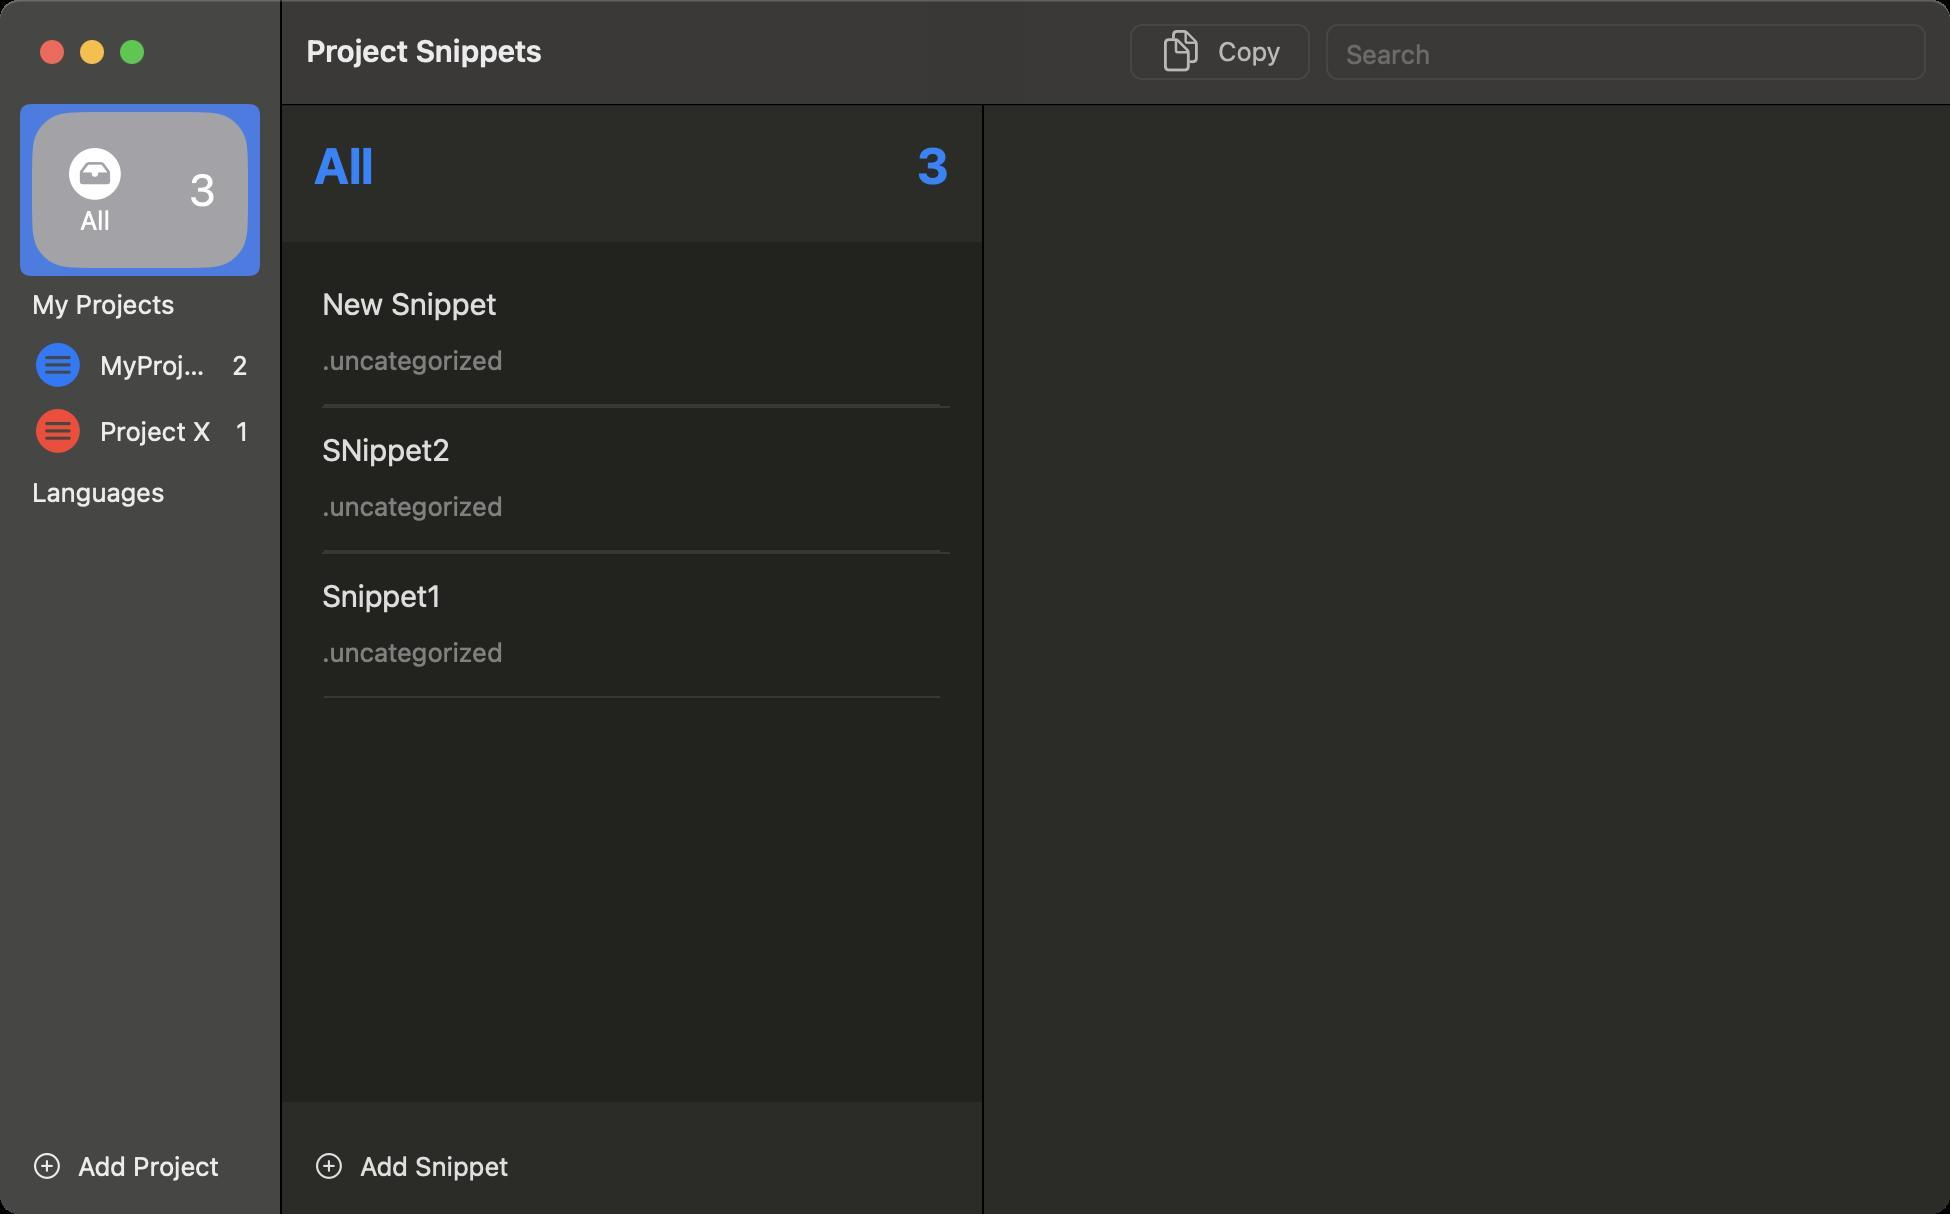
Accessibility tree:
{"name": "Project_Snippets", "role": "AXWindow", "description": null, "role_description": "standard window", "value": null, "position": "339.00;153.00", "size": "975;607", "children": [{"name": null, "role": "AXGroup", "description": null, "role_description": "group", "value": null, "position": "0.00;0.00", "size": "975;607", "children": [{"name": null, "role": "AXSplitGroup", "description": null, "role_description": "split group", "value": null, "position": "0.00;0.00", "size": "975;607", "children": [{"name": null, "role": "AXGroup", "description": null, "role_description": "group", "value": null, "position": "0.00;0.00", "size": "140;607", "children": [{"name": null, "role": "AXScrollArea", "description": null, "role_description": "scroll area", "value": null, "position": "0.00;52.00", "size": "140;499", "children": [{"name": null, "role": "AXOutline", "description": "Sidebar", "role_description": "outline", "value": null, "position": "0.00;52.00", "size": "140;499", "children": [{"name": null, "role": "AXRow", "description": null, "role_description": "outline row", "value": null, "position": "0.00;52.00", "size": "140;86", "children": [{"name": null, "role": "AXCell", "description": null, "role_description": "cell", "value": null, "position": "10.00;52.00", "size": "120;86", "children": [{"name": null, "role": "AXButton", "description": "All, 3", "role_description": "button", "value": null, "position": "16.00;56.00", "size": "108;78", "children": []}]}]}, {"name": null, "role": "AXRow", "description": null, "role_description": "outline row", "value": null, "position": "0.00;138.00", "size": "140;28", "children": [{"name": null, "role": "AXCell", "description": null, "role_description": "cell", "value": null, "position": "10.00;138.00", "size": "120;28", "children": [{"name": null, "role": "AXStaticText", "description": null, "role_description": "text", "value": "My Projects", "position": "16.00;144.00", "size": "72;16", "children": []}]}]}, {"name": null, "role": "AXRow", "description": null, "role_description": "outline row", "value": null, "position": "0.00;166.00", "size": "140;33", "children": [{"name": null, "role": "AXCell", "description": null, "role_description": "cell", "value": null, "position": "10.00;166.00", "size": "120;33", "children": [{"name": null, "role": "AXButton", "description": "MyProject1, 2", "role_description": "button", "value": null, "position": "16.00;170.00", "size": "108;25", "children": []}]}]}, {"name": null, "role": "AXRow", "description": null, "role_description": "outline row", "value": null, "position": "0.00;199.00", "size": "140;33", "children": [{"name": null, "role": "AXCell", "description": null, "role_description": "cell", "value": null, "position": "10.00;199.00", "size": "120;33", "children": [{"name": null, "role": "AXButton", "description": "Project X, 1", "role_description": "button", "value": null, "position": "16.00;203.00", "size": "108;25", "children": []}]}]}, {"name": null, "role": "AXRow", "description": null, "role_description": "outline row", "value": null, "position": "0.00;232.00", "size": "140;28", "children": [{"name": null, "role": "AXCell", "description": null, "role_description": "cell", "value": null, "position": "10.00;232.00", "size": "120;28", "children": [{"name": null, "role": "AXStaticText", "description": null, "role_description": "text", "value": "Languages", "position": "16.00;238.00", "size": "66;16", "children": []}]}]}, {"name": null, "role": "AXColumn", "description": null, "role_description": "column", "value": null, "position": "10.00;52.00", "size": "120;499", "children": []}]}]}, {"name": null, "role": "AXButton", "description": "Add Project", "role_description": "button", "value": null, "position": "17.00;575.00", "size": "93;16", "children": []}]}, {"name": null, "role": "AXSplitter", "description": null, "role_description": "splitter", "value": 140.0, "position": "140.00;52.00", "size": "1;555", "children": []}, {"name": null, "role": "AXGroup", "description": null, "role_description": "group", "value": null, "position": "141.00;0.00", "size": "350;607", "children": [{"name": null, "role": "AXStaticText", "description": null, "role_description": "text", "value": "All", "position": "157.00;68.00", "size": "30;29", "children": []}, {"name": null, "role": "AXStaticText", "description": null, "role_description": "text", "value": "3", "position": "458.50;68.00", "size": "16;29", "children": []}, {"name": null, "role": "AXScrollArea", "description": null, "role_description": "scroll area", "value": null, "position": "141.00;121.00", "size": "350;430", "children": [{"name": null, "role": "AXTable", "description": null, "role_description": "list", "value": null, "position": "141.00;121.00", "size": "350;430", "children": [{"name": null, "role": "AXRow", "description": null, "role_description": "table row", "value": null, "position": "141.00;131.00", "size": "350;73", "children": [{"name": null, "role": "AXCell", "description": null, "role_description": "cell", "value": null, "position": "157.00;131.00", "size": "318;73", "children": [{"name": null, "role": "AXButton", "description": "New Snippet, .uncategorized", "role_description": "button", "value": null, "position": "161.00;142.00", "size": "310;61", "children": []}]}]}, {"name": null, "role": "AXRow", "description": null, "role_description": "table row", "value": null, "position": "141.00;204.00", "size": "350;73", "children": [{"name": null, "role": "AXCell", "description": null, "role_description": "cell", "value": null, "position": "157.00;204.00", "size": "318;73", "children": [{"name": null, "role": "AXButton", "description": "SNippet2, .uncategorized", "role_description": "button", "value": null, "position": "161.00;215.00", "size": "310;61", "children": []}]}]}, {"name": null, "role": "AXRow", "description": null, "role_description": "table row", "value": null, "position": "141.00;277.00", "size": "350;73", "children": [{"name": null, "role": "AXCell", "description": null, "role_description": "cell", "value": null, "position": "157.00;277.00", "size": "318;73", "children": [{"name": null, "role": "AXButton", "description": "Snippet1, .uncategorized", "role_description": "button", "value": null, "position": "161.00;288.00", "size": "310;61", "children": []}]}]}, {"name": null, "role": "AXColumn", "description": null, "role_description": "column", "value": null, "position": "151.00;121.00", "size": "330;430", "children": []}]}]}, {"name": null, "role": "AXButton", "description": "Add Snippet", "role_description": "button", "value": null, "position": "158.00;575.00", "size": "96;16", "children": []}]}, {"name": null, "role": "AXSplitter", "description": null, "role_description": "splitter", "value": 350.0, "position": "491.00;52.00", "size": "1;555", "children": []}, {"name": null, "role": "AXGroup", "description": null, "role_description": "group", "value": null, "position": "492.00;0.00", "size": "483;607", "children": []}]}]}, {"name": null, "role": "AXToolbar", "description": null, "role_description": "toolbar", "value": null, "position": "0.00;0.00", "size": "975;52", "children": [{"name": null, "role": "AXButton", "description": "Copy", "role_description": "button", "value": null, "position": "561.00;0.00", "size": "98;52", "children": [{"name": null, "role": "AXButton", "description": "Copy", "role_description": "button", "value": null, "position": "570.00;14.00", "size": "80;24", "children": []}]}, {"name": null, "role": "AXGroup", "description": null, "role_description": "group", "value": null, "position": "659.00;0.00", "size": "308;52", "children": [{"name": null, "role": "AXTextField", "description": null, "role_description": "text field", "value": "", "position": "663.00;12.00", "size": "300;28", "children": []}]}]}, {"name": null, "role": "AXButton", "description": null, "role_description": "close button", "value": null, "position": "19.00;18.00", "size": "14;16", "children": []}, {"name": null, "role": "AXButton", "description": null, "role_description": "full screen button", "value": null, "position": "59.00;18.00", "size": "14;16", "children": [{"name": null, "role": "AXGroup", "description": null, "role_description": "group", "value": null, "position": "59.00;18.00", "size": "14;16", "children": [{"name": null, "role": "AXGroup", "description": null, "role_description": "group", "value": null, "position": "59.00;18.00", "size": "14;16", "children": []}]}]}, {"name": null, "role": "AXButton", "description": null, "role_description": "minimize button", "value": null, "position": "39.00;18.00", "size": "14;16", "children": []}, {"name": null, "role": "AXStaticText", "description": null, "role_description": "text", "value": "Project Snippets", "position": "149.00;0.00", "size": "412;52", "children": []}]}